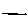
Label: line